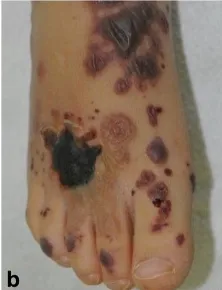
Hemorrhagic bullae developed on both feet an lower legs (a-c). A deep necrosis resulting from a large blister at the dorsum of the right feet evolved (a,b) neccessitating autologous skin transplantation.
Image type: medical_photograph (skin_photograph)